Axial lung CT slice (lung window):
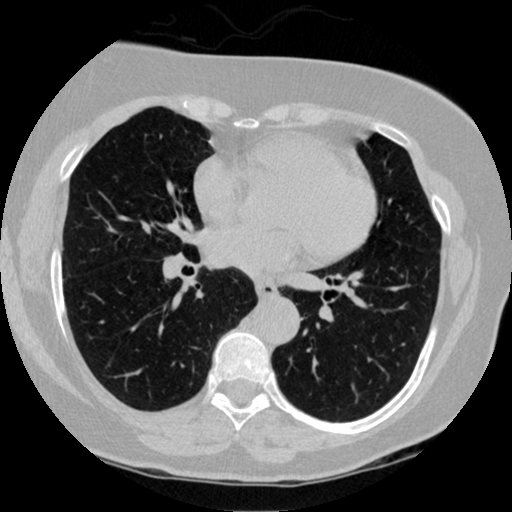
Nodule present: no